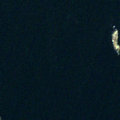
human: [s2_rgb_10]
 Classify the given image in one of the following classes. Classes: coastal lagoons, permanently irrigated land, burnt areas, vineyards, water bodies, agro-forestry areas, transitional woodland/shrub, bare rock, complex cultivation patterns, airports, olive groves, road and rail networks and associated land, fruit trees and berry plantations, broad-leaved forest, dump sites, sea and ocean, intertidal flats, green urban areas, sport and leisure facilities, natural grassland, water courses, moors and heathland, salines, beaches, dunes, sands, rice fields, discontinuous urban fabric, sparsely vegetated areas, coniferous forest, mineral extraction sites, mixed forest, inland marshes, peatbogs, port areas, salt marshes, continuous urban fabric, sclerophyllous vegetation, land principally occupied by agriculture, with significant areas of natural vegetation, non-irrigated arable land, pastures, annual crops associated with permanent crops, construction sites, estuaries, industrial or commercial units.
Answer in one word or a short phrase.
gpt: sea and ocean